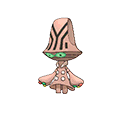
Pok\u00e9mon: beheeyem